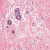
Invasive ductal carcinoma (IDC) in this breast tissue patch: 0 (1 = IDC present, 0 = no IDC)